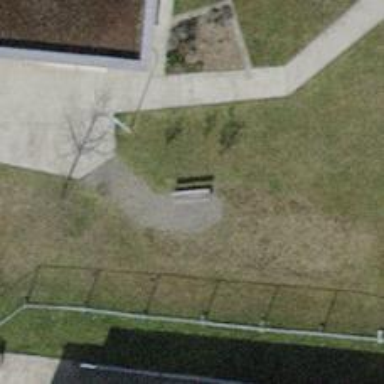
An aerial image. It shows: Brown bench.